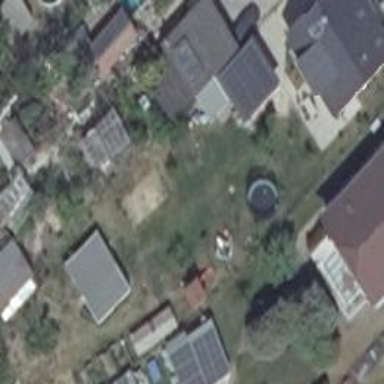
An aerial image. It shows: Swimming pool located in leisure land.